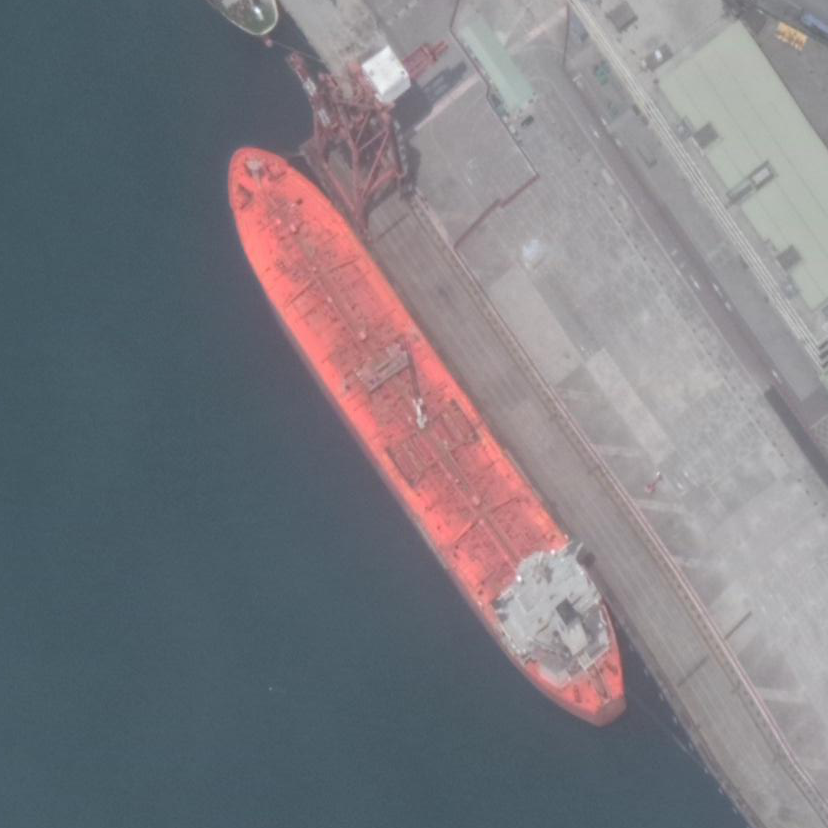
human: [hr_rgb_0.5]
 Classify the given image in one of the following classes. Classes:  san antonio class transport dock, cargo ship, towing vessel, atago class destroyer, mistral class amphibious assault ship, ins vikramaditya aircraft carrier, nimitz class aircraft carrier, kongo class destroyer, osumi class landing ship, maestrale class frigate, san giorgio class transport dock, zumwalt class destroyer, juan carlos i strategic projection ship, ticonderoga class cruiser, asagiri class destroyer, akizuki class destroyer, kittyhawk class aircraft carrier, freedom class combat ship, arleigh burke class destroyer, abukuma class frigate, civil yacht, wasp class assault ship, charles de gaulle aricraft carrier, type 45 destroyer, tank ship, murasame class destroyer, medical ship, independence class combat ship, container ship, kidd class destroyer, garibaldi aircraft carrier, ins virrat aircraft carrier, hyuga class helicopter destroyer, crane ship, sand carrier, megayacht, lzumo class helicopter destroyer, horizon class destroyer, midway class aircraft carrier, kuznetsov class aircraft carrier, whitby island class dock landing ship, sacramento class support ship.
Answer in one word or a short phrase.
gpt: Tank ship